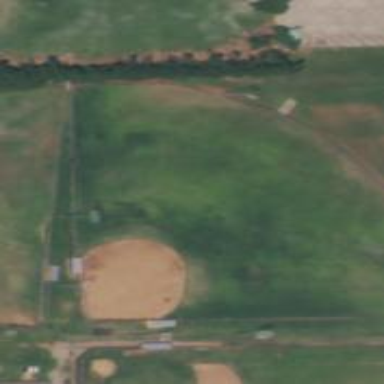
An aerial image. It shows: Baseball pitch for leisure land activities.